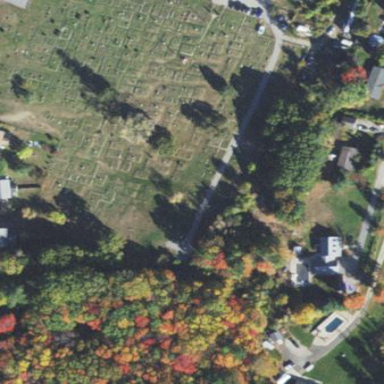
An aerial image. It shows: Cemetery.